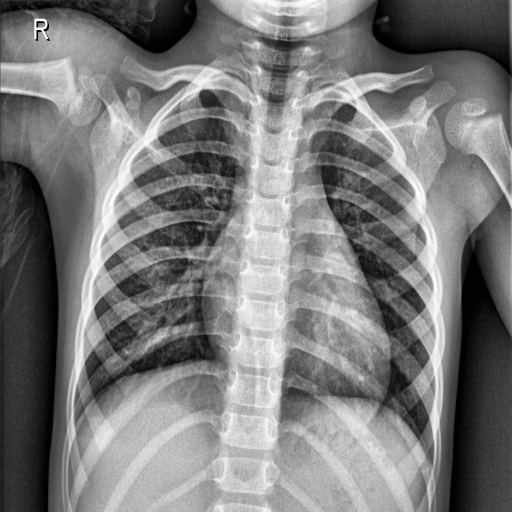
Finding: NORMAL